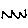
Label: zigzag